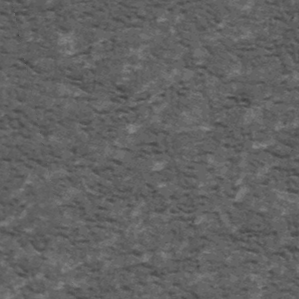
Label: frost